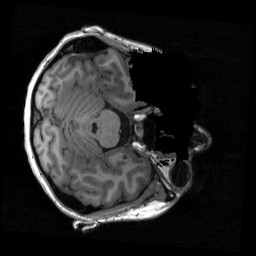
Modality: T1w
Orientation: axial
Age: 24
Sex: female
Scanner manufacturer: siemens
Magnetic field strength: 3 T
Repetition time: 2.3 s
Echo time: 0.00298 s